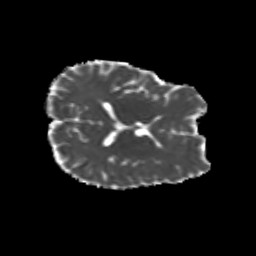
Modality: MD
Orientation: axial
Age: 26
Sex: female
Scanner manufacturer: siemens
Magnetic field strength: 3 T
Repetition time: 3.5 s
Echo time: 0.104 s